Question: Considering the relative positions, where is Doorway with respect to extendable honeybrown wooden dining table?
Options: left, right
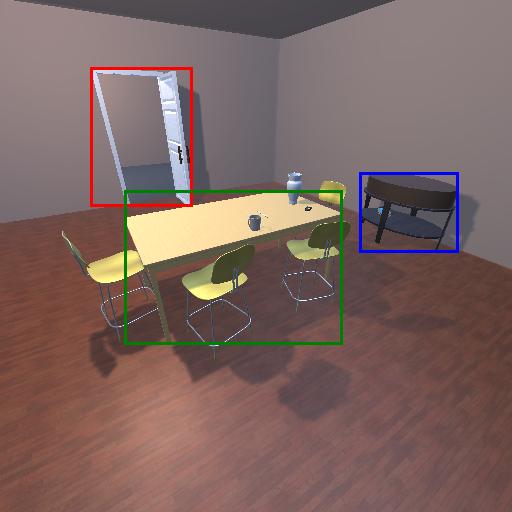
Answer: left